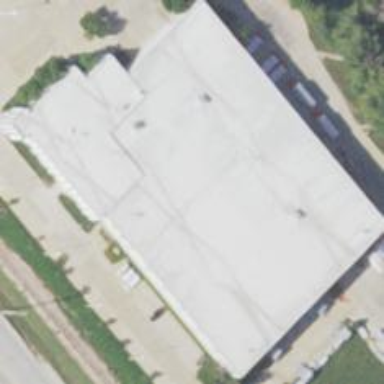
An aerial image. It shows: Warehouse.